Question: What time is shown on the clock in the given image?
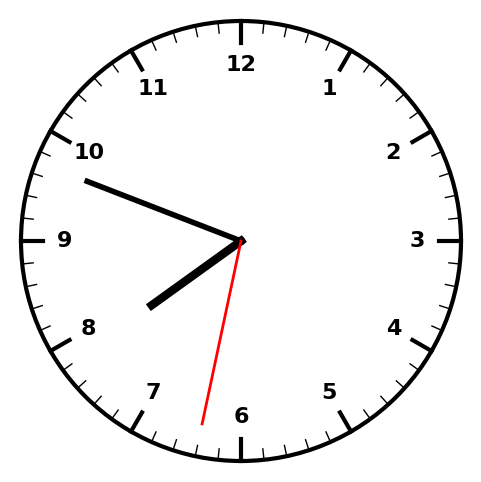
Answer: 07:48:32